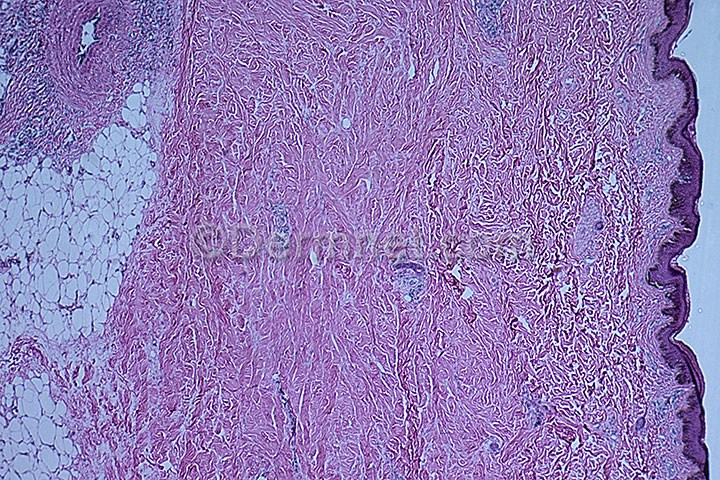
Disease: Lupus and other Connective Tissue diseases